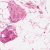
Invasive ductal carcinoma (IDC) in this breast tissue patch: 0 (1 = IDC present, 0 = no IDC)